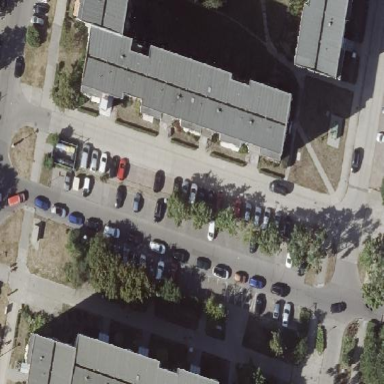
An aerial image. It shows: Street side parking area.